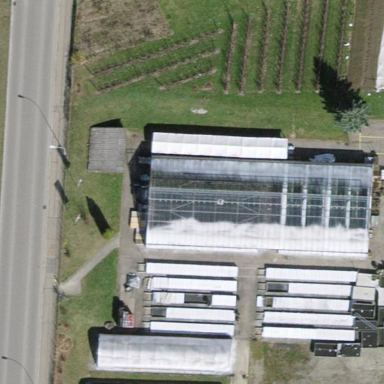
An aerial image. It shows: Greenhouse.